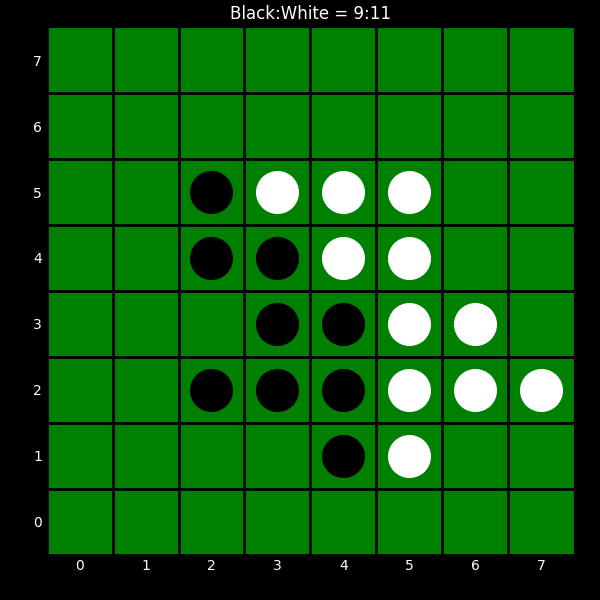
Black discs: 9
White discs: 11